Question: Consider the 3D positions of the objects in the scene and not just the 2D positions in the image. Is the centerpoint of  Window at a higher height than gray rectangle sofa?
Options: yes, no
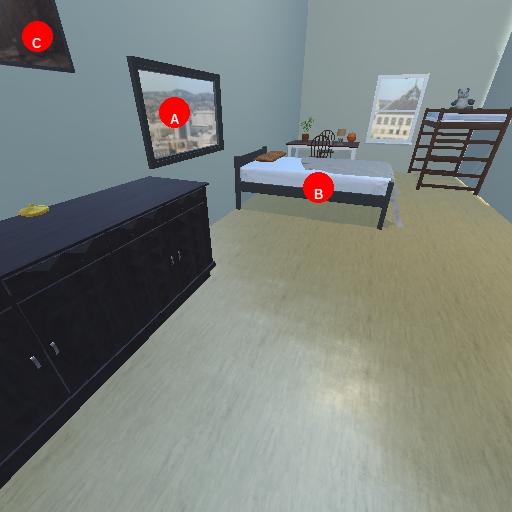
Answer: yes